Question: I have a little problem with my UIImageView.
I want the content of UIImageView don't overflow to UIView.
When I tryed this code, I have this result, but I won't a image in area striped.
'''
UIView *view = [[UIView alloc] init];
[view setFrame:CGRectMake(10, 0, 300, 100)];
[self.view addSubview:view];
UIImageView *viewimageArticle = [[UIImageView alloc] initWithFrame:CGRectMake(0, 0, 300, 100)];
viewimageArticle.image =[UIImage imageNamed:@"article1.jpeg"];
viewimageArticle.contentMode = UIViewContentModeScaleAspectFill;
viewimageArticle.frame = CGRectMake(0, 0, 320, 100);
[view addSubview:viewimageArticle];
'''

I tryed a many properties, "contentMode" and "autorezingMask" but i don't have good result.
Thank you !
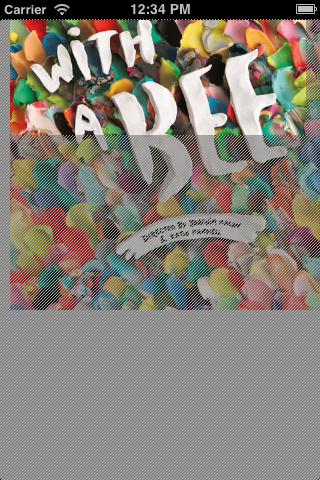
Answer: Use
'''
view.clipsToBounds = YES;
'''
This causes its subviews to be clipped to the receivers bounds.